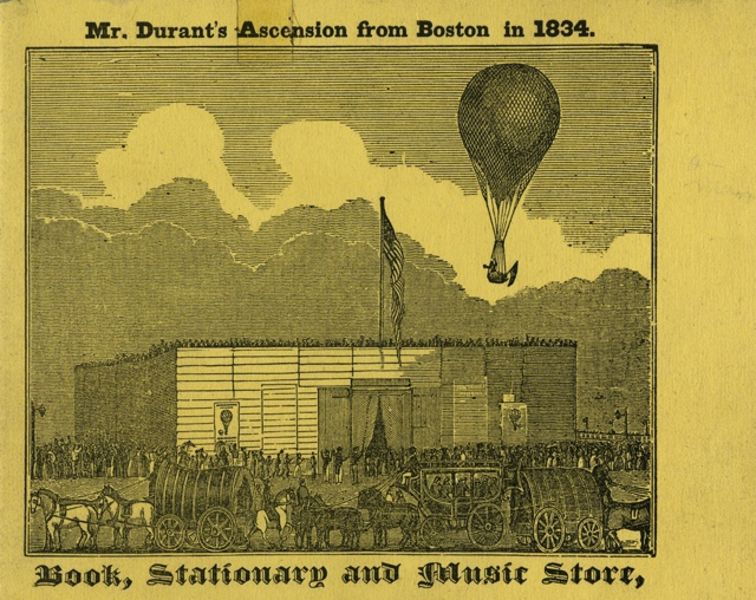
Titel: Mr. Durant's Ascension from Boston in 1834
Standort: Amherst (Massachusetts, USA)
Institution: Mead Art Museum, Amherst College
Schlagwörter: himmel, wolken, menschen, weiss, dach, gebäude, haus, menge, vorhang, pferde, räder, schrift, fahne, grafik, graphik, fabrik, kutsche, kutschen, wagen, luft, tor, halle, druck, druckgrafik, schraffur, plakat, wägen, planwagen, ballon, boston, ballonfahrt, heißluftballon, eolkrn, book, 1834, durant, stationary, music store, dsvhtraffur